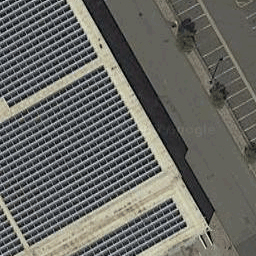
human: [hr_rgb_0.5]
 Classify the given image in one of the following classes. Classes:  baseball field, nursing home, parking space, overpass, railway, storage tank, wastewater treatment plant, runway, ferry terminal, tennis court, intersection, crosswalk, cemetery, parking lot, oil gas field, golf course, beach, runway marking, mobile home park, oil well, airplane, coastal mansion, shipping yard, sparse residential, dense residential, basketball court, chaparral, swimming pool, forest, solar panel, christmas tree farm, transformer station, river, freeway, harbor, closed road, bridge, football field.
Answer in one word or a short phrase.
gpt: solar panel